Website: lowes
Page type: newsletter-management
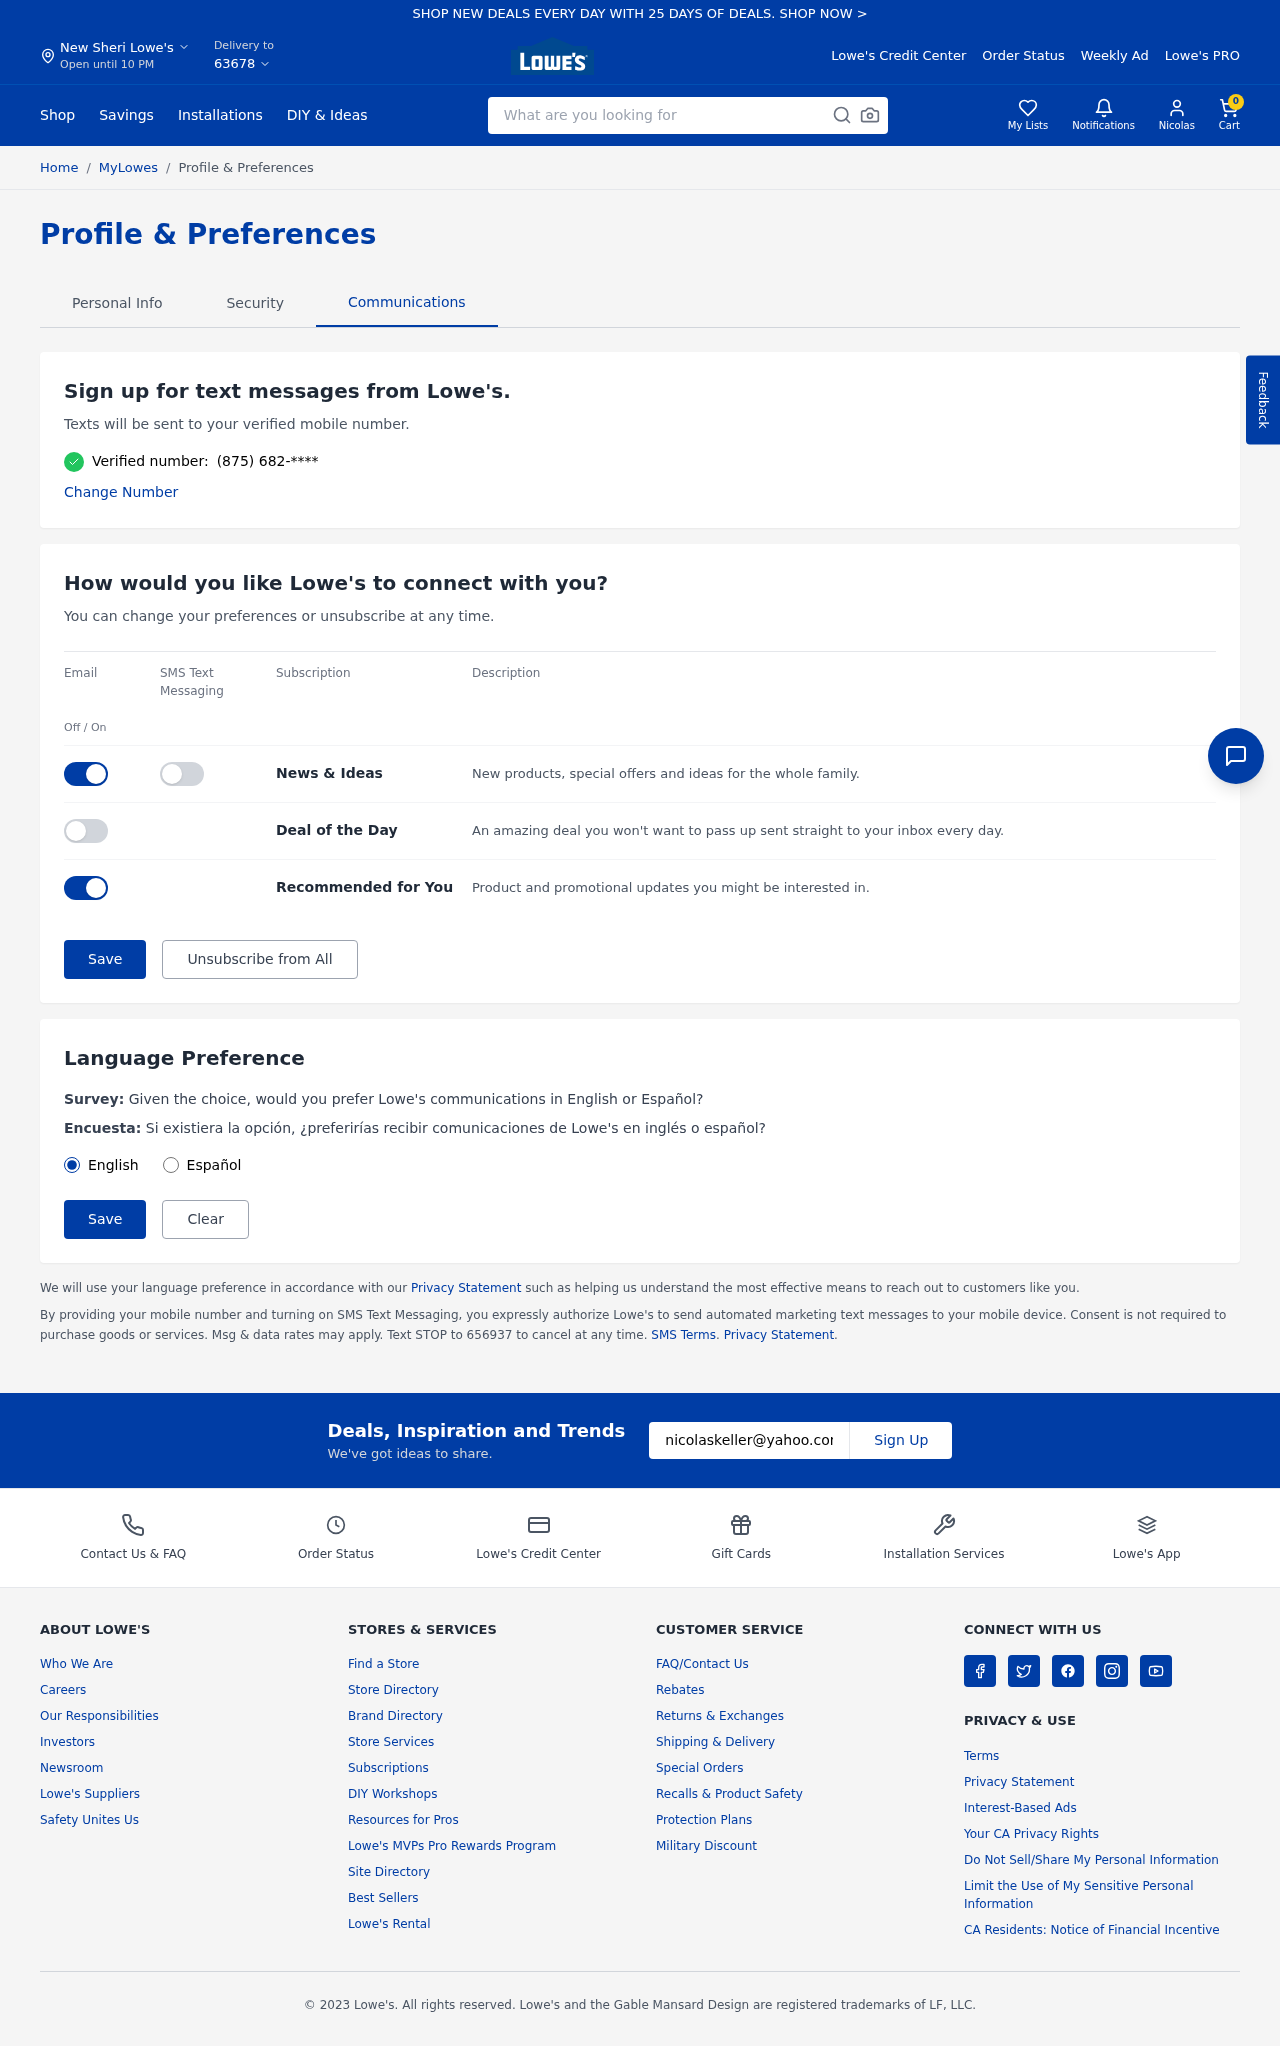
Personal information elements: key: PII_CITY
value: New Sheri
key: PII_EMAIL
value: nicolaskeller@yahoo.com
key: PII_FIRSTNAME
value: Nicolas
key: PII_POSTCODE
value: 63678
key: PII_PHONE
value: (875) 682
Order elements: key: ORDER_NUM_ITEMS
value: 0
Search elements: key: HEADER_SEARCH
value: What are you looking for